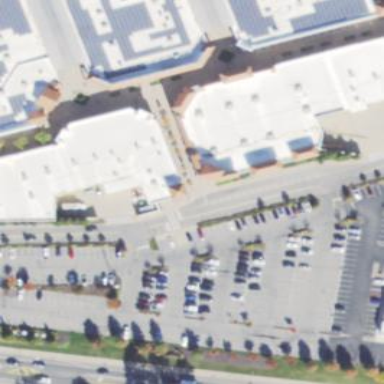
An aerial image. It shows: Commercial building.